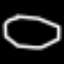
Label: octagon